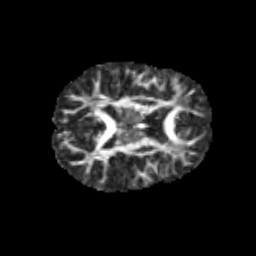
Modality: FA
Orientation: axial
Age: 12
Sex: female
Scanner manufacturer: siemens
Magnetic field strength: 3 T
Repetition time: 3.8 s
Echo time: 0.07 s